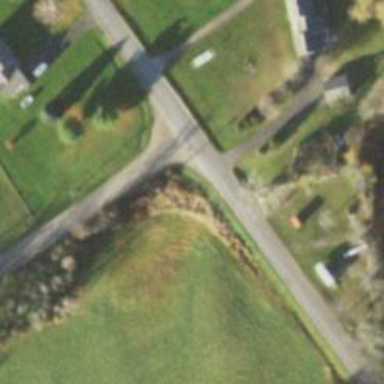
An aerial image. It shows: Abandoned road.